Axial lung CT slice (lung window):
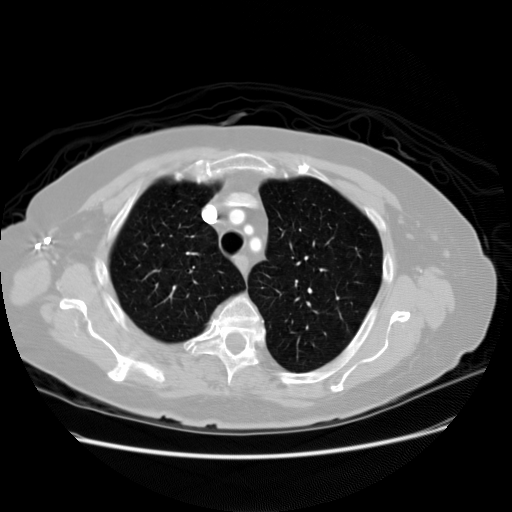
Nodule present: no